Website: ulta-beauty
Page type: store-pickup
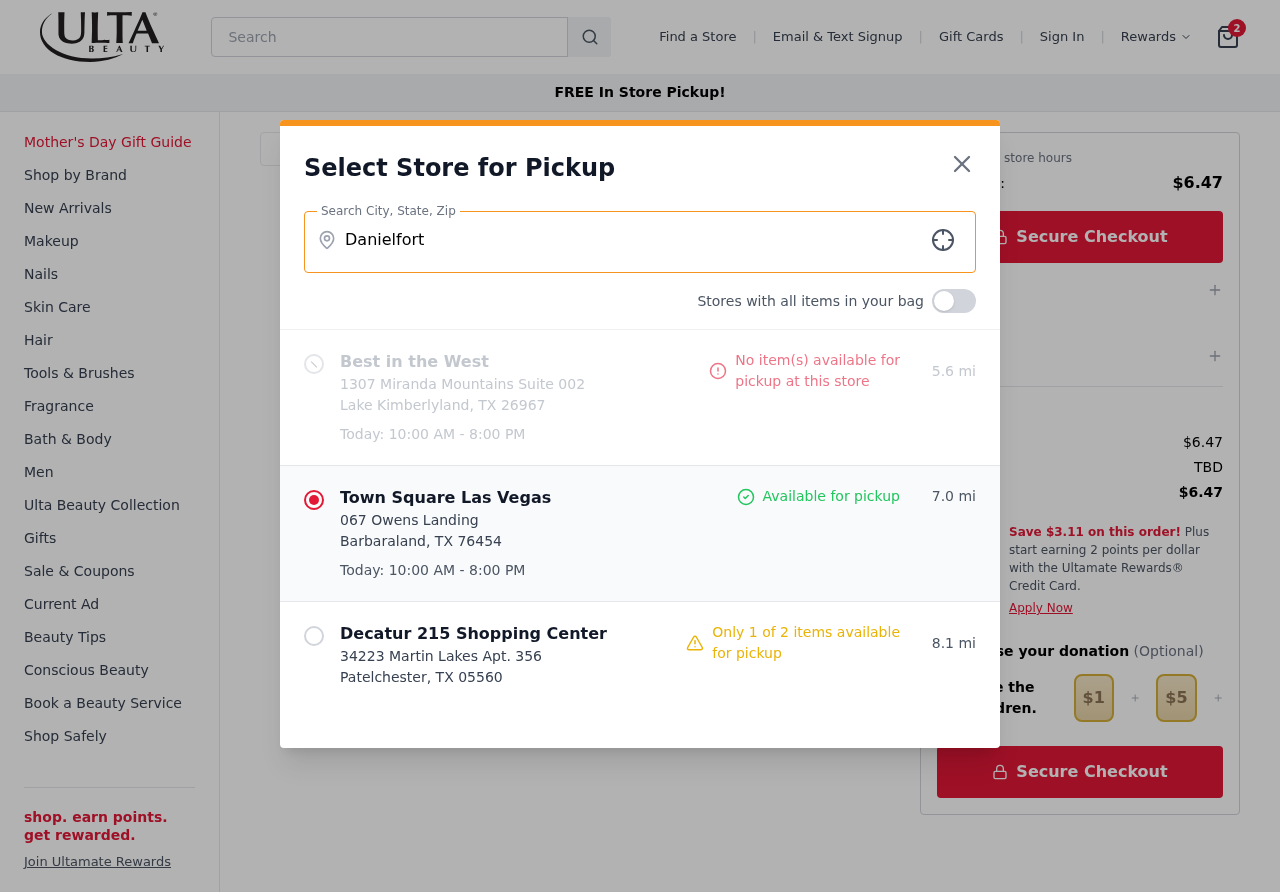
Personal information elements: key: PII_CITY
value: Danielfort
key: PII_LOCATION1_CITY_STATE_ZIP
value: Lake Kimberlyland, TX 26967
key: PII_LOCATION1_NAME
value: Best in the West
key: PII_LOCATION1_STREET
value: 1307 Miranda Mountains Suite 002
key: PII_LOCATION2_CITY_STATE_ZIP
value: Barbaraland, TX 76454
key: PII_LOCATION2_NAME
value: Town Square Las Vegas
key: PII_LOCATION2_STREET
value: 067 Owens Landing
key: PII_LOCATION3_CITY_STATE_ZIP
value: Patelchester, TX 05560
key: PII_LOCATION3_NAME
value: Decatur 215 Shopping Center
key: PII_LOCATION3_STREET
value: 34223 Martin Lakes Apt. 356
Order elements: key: ORDER_NUM_ITEMS
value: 2
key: ORDER_TOTAL
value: $6.47
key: ORDER_SUBTOTAL
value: $6.47
Search elements: key: HEADER_SEARCH
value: Search
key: SEARCH_STORE_LOCATION
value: Danielfort